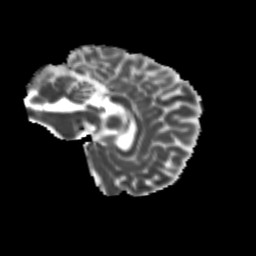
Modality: MD
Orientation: sagittal
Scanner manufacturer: siemens
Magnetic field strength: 3 T
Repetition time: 9.2 s
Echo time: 0.084 s